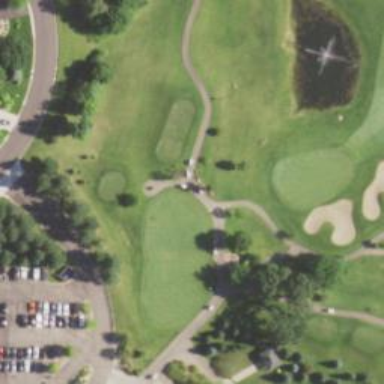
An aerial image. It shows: Service road designated as golf cart path.